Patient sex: M
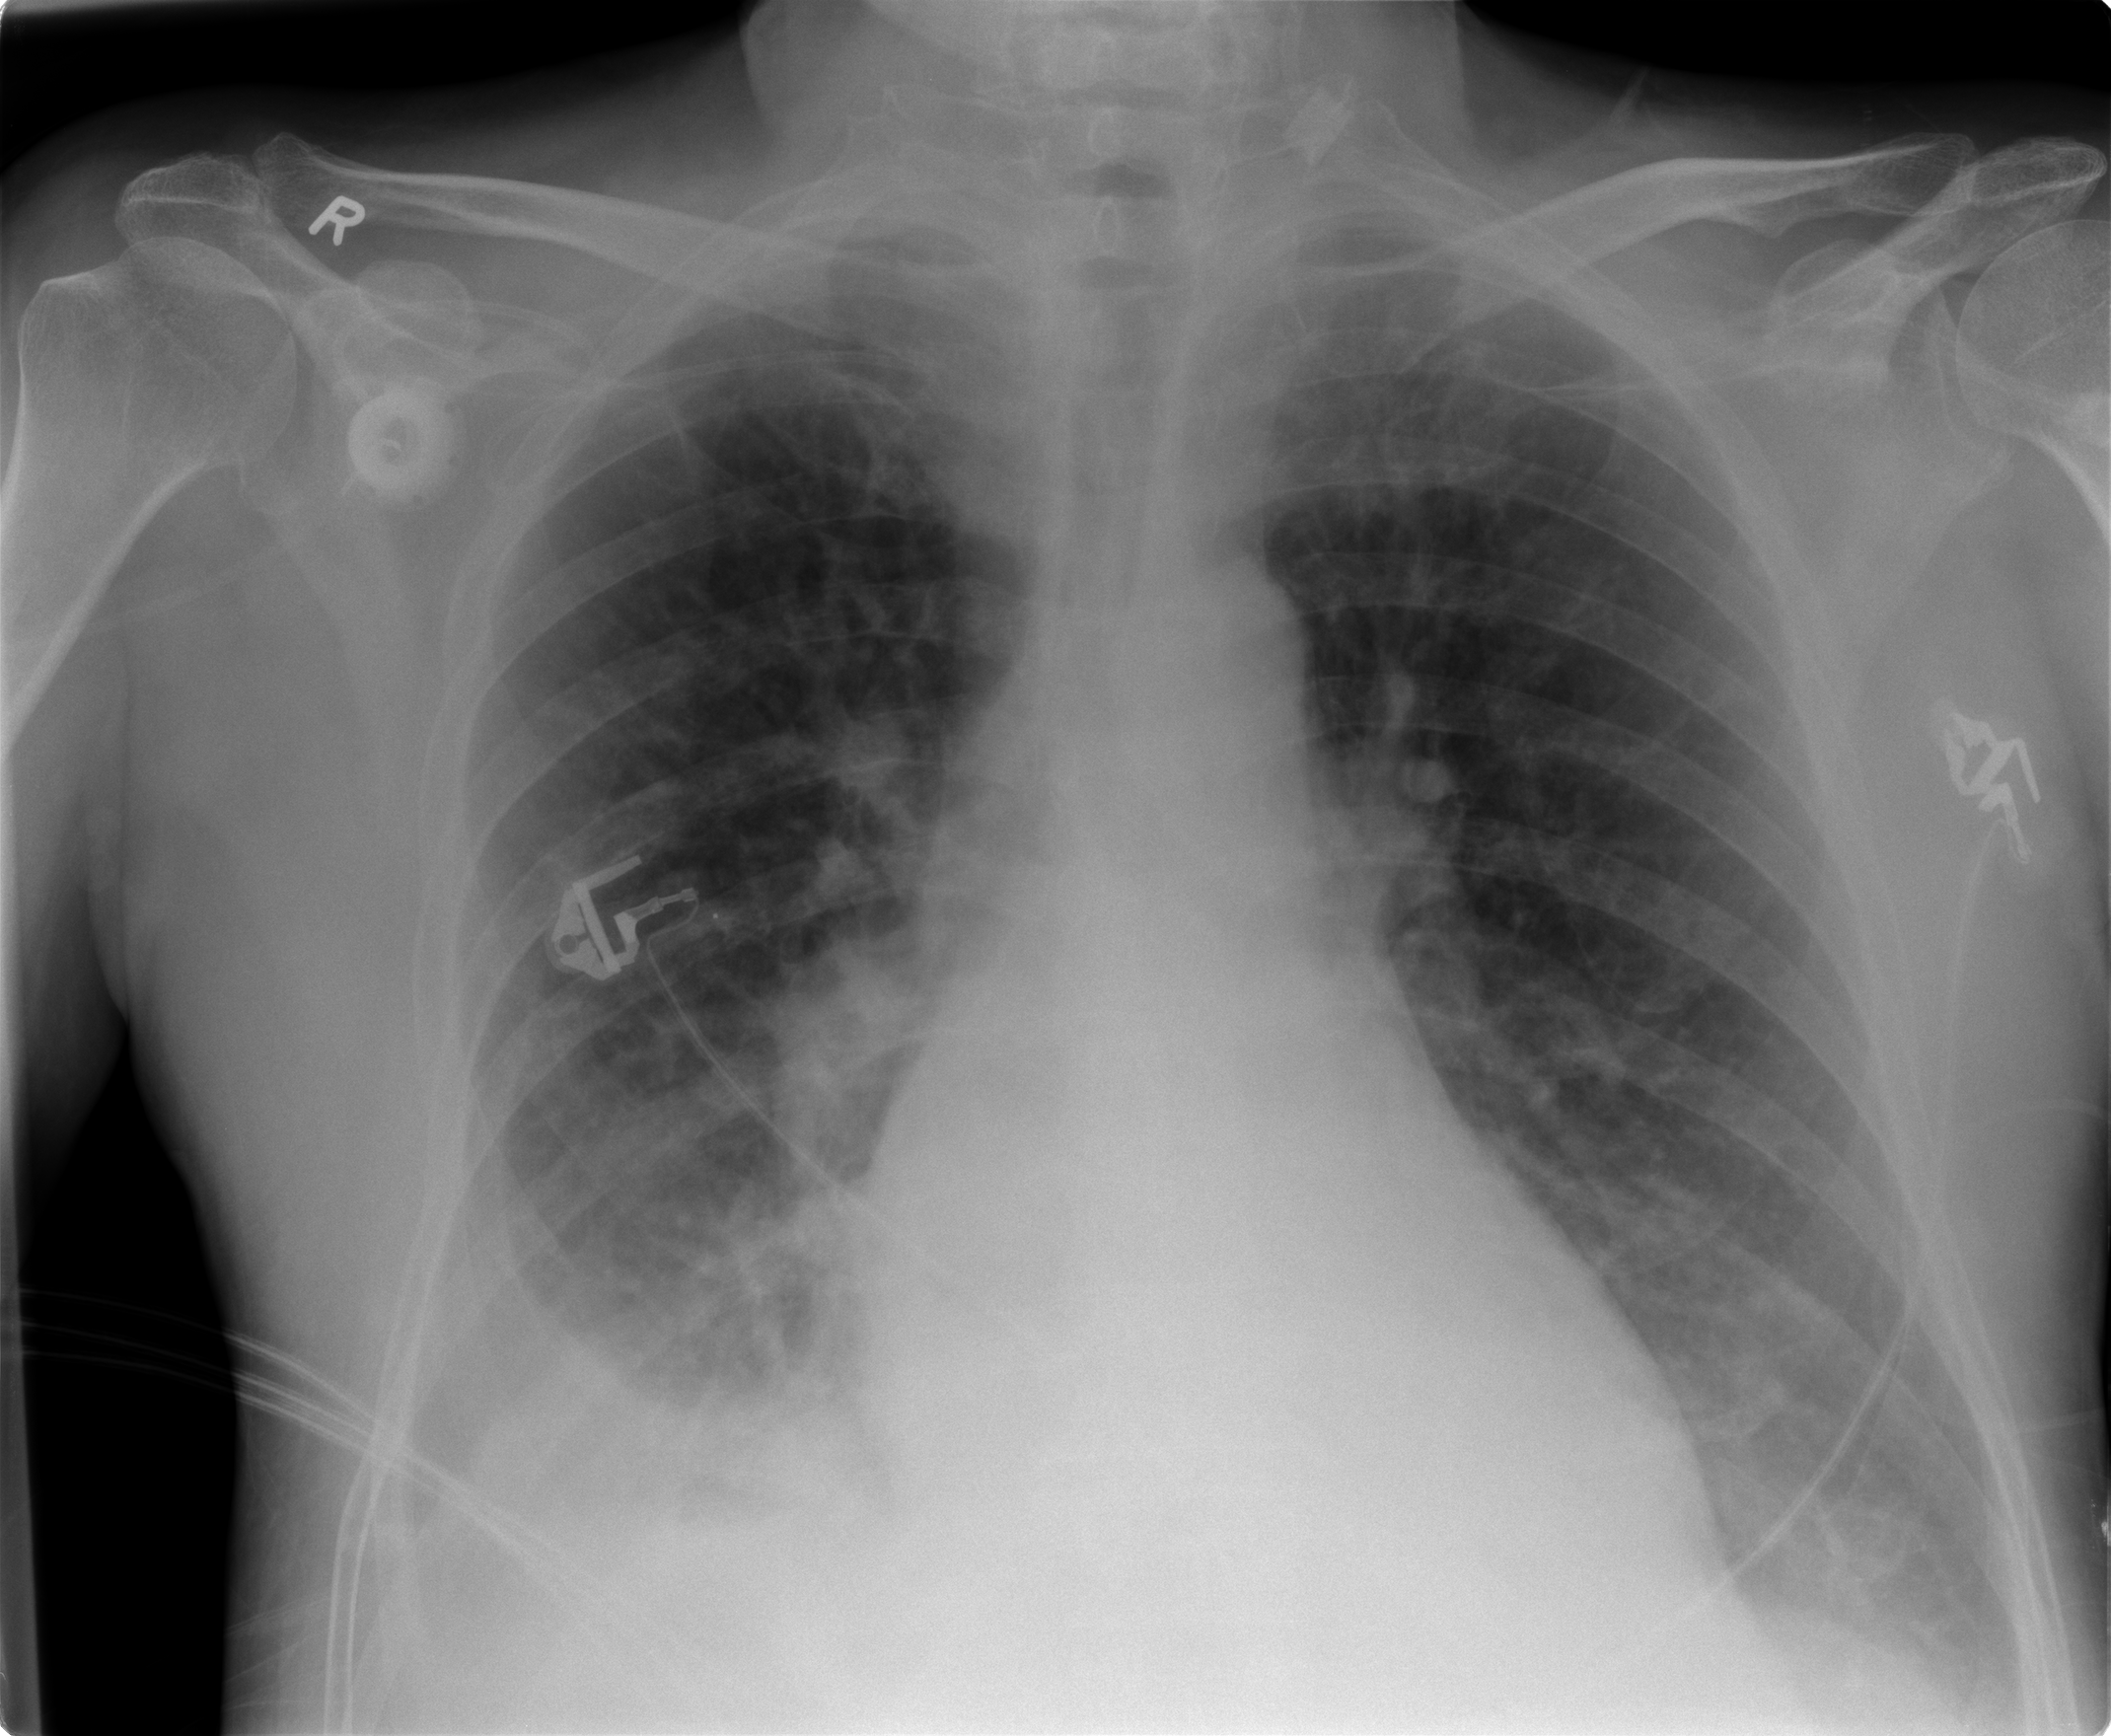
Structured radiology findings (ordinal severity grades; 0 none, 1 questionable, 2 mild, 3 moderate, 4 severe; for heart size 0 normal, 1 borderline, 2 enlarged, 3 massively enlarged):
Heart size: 2
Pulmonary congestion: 3
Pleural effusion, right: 3
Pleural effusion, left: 1
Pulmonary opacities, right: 3
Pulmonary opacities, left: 2
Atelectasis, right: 3
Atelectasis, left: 2